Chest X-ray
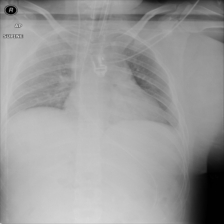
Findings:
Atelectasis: negative
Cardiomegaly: negative
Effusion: negative
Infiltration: negative
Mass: negative
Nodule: negative
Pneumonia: negative
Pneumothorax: negative
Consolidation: negative
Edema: negative
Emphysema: negative
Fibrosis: negative
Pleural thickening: negative
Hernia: negative